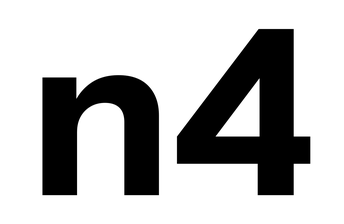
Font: InstrumentSans_Bold